Question: A client required help with a program that extracts the dominant color of a product image.
I was able to quickly implement this in Javascript; the algorithm below only samples the central square of a 3x3 grid on the image for a quick estimate of the t-shirt color in the image.
'''
var image = new Image();
image.onload = function() {
try {
// get dominant color by sampling the central square of a 3x3 grid on image
var dominantColor = getDominantColor();
// output color
$("#output").html(dominantColor);
}
catch(e) {
$("#output").html(e);
}
};
image.src = "sample_image.jpg";
function getDominantColor() {
// Copy image to canvas
var canvas = $("<canvas/>")[0];
canvas.width = image.width;
canvas.height = image.height;
canvas.getContext("2d").drawImage(image, 0, 0);
// get pixels from the central square of a 3x3 grid
var imageData = canvas.getContext("2d").getImageData(canvas.width/3, canvas.height/3, canvas.width/3, canvas.height/3).data;
var colorOccurrences = {};
var dominantColor = "";
var dominantColorOccurrence = 0;
for(var i = 0; i < imageData.length; i += 4) {
var red = imageData[i];
var green = imageData[i+1];
var blue = imageData[i+2];
//var alpha = imageData[i+3]; // not required for this task
var color = RGBtoHEX({"red": red, "green": green, "blue": blue});
if(colorOccurrences[color] == undefined) {
colorOccurrences[color] = 1;
}
else {
colorOccurrences[color] ++;
if(colorOccurrences[color] > dominantColorOccurrence) {
dominantColorOccurrence = colorOccurrences[color];
dominantColor = color;
}
}
}
return dominantColor;
}
function RGBtoHEX(rgb) {
var hexChars = "0123456789ABCDEF";
return "#"
+ (hexChars[~~(rgb.red/16)] + hexChars[rgb.red%16])
+ (hexChars[~~(rgb.green/16)] + hexChars[rgb.green%16])
+ (hexChars[~~(rgb.blue/16)] + hexChars[rgb.blue%16]);
}
'''
The image in question is <URL>.

However, the results when this image is processed in the code above are varied across machines/browsers: '#FF635E' is what I see on my machine, running Windows7 and using Firefox 32. My client running Mac gets a result of '#FF474B' on Safari and '#FF474C' on Firefox 33.
Does 'getImageData' indeed vary depending on the local setup, or is the JPG data being interpreted differently on different machines?
: This image isn't a one-off case. Such color variations were noticed across a range of the image that the client requested to process. My client and I obtained different results for the same set of images.
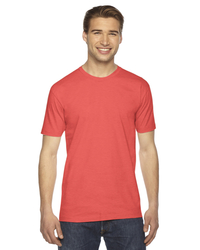
Answer: Yes. This fact is exploited by <URL>:
> The same HTML5 Canvas element can
produce exceptional pixels on a different web browsers, depending on
the system on which it was executed.This happens for several reasons: at the image format level -- web
browsers uses different image processing engines, export options,
compression level, final images may got different hashes even if they
are pixel-perfect; at the pixmap level -- operating systems use
different algorithms and settings for anti-aliasing and sub-pixel
rendering. We don't know all the reasons, but we have already
collected more than a thousand unique signatures.